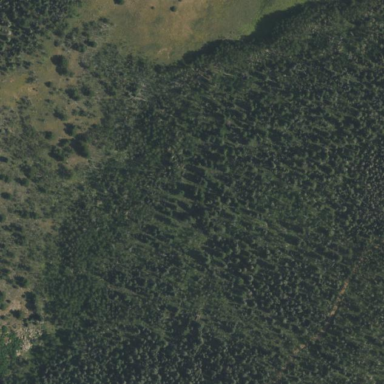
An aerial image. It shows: Deciduous forest primarily consisting of broadleaved trees.